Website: crate-barrel
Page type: cross-sells
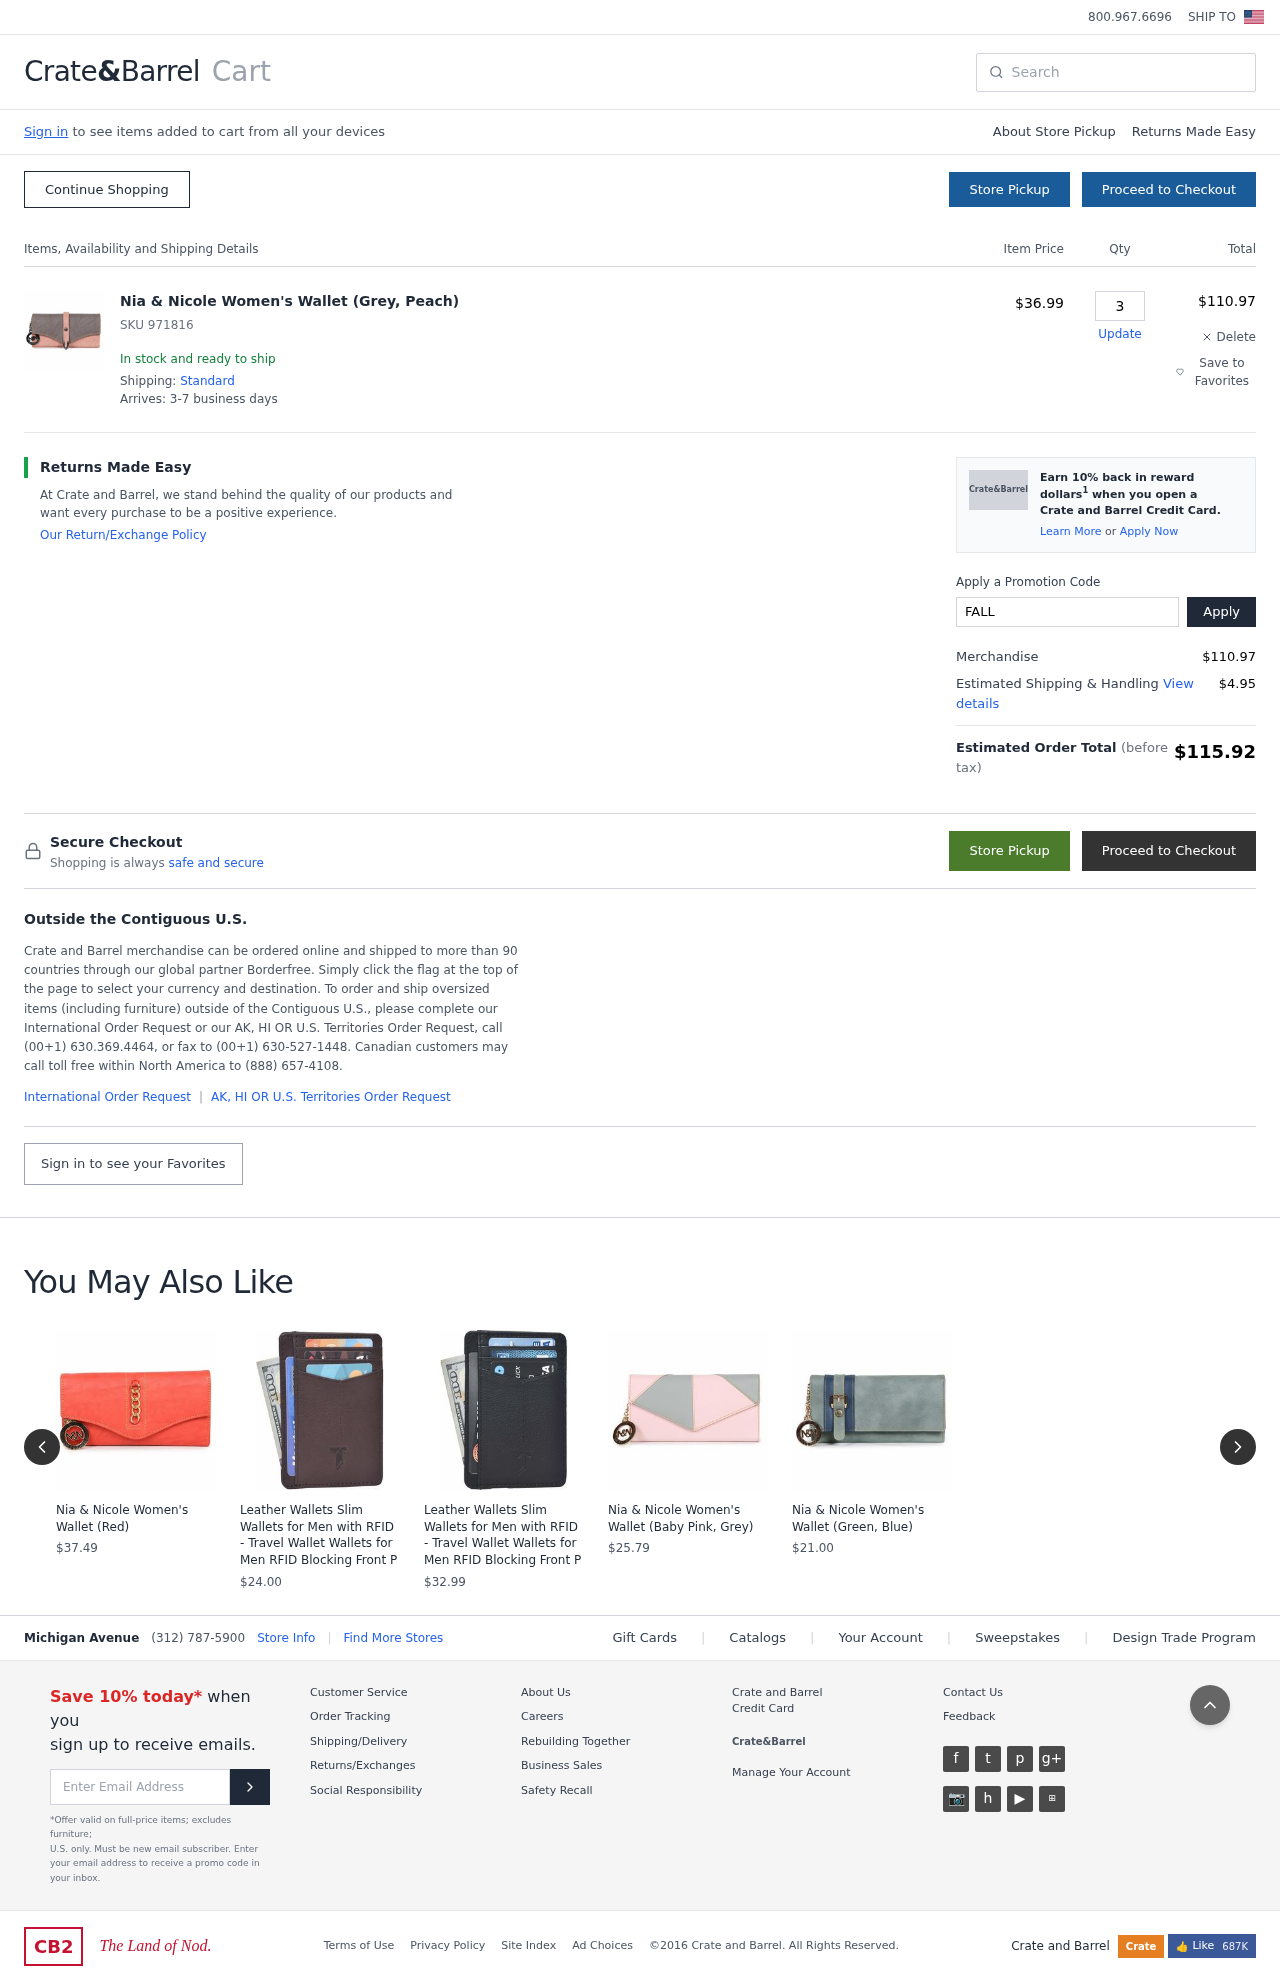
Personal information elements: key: PII_PROMO_CODE
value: FALL62
Product elements: key: PRODUCT1_NAME
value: Nia & Nicole Women's Wallet (Grey, Peach)
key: PRODUCT1_PRICE
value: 36.99
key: PRODUCT1_QUANTITY
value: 3
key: PRODUCT2_NAME
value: Nia & Nicole Women's Wallet (Red)
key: PRODUCT2_PRICE
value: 37.49
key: PRODUCT3_NAME
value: Leather Wallets Slim Wallets for Men with RFID - Travel Wallet Wallets for Men RFID Blocking Front P
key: PRODUCT3_PRICE
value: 24
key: PRODUCT4_NAME
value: Leather Wallets Slim Wallets for Men with RFID - Travel Wallet Wallets for Men RFID Blocking Front P
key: PRODUCT4_PRICE
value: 32.99
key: PRODUCT5_NAME
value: Nia & Nicole Women's Wallet (Baby Pink, Grey)
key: PRODUCT5_PRICE
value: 25.79
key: PRODUCT6_NAME
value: Nia & Nicole Women's Wallet (Green, Blue)
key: PRODUCT6_PRICE
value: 21
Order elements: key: ORDER_SKU
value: SKU 971816
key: ORDER_ITEM_TOTAL
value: $110.97
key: ORDER_SUBTOTAL
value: $110.97
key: ORDER_SHIPPING_COST
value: $4.95
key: ORDER_TOTAL
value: $115.92
Search elements: key: HEADER_SEARCH
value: Search